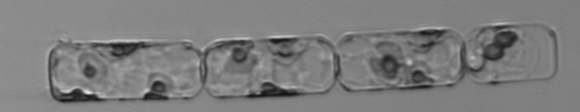
Label: Guinardia_delicatula_TAG_internal_parasite